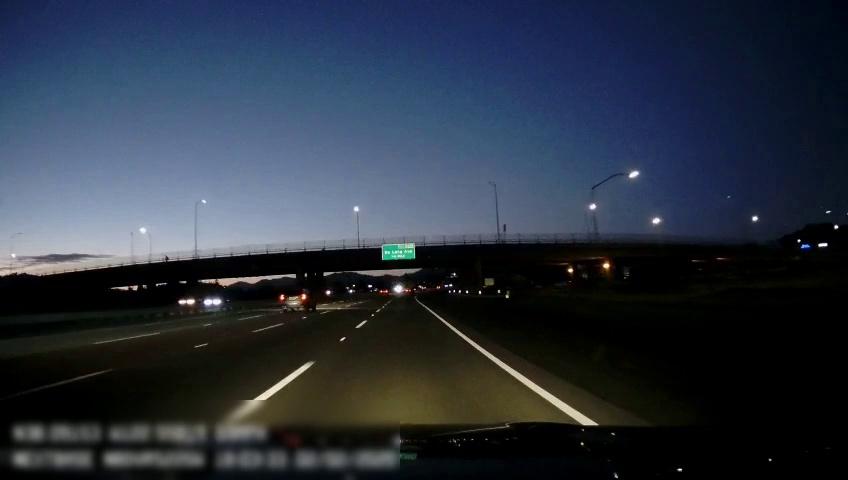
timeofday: Dusk/Dawn/Twilight
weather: Other
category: Drivable Space
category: Vehicles | Car
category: Vehicles | Car
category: Vehicles | SUV
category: Vehicles | Truck
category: Lanes | Alternate Lane
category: Lanes | Alternate Lane
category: Lanes | Alternate Lane
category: Lanes | Alternate Lane
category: Lanes | Alternate Lane
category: Traffic | Signs
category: Traffic | Signs